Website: bh-photo
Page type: customer-info-address
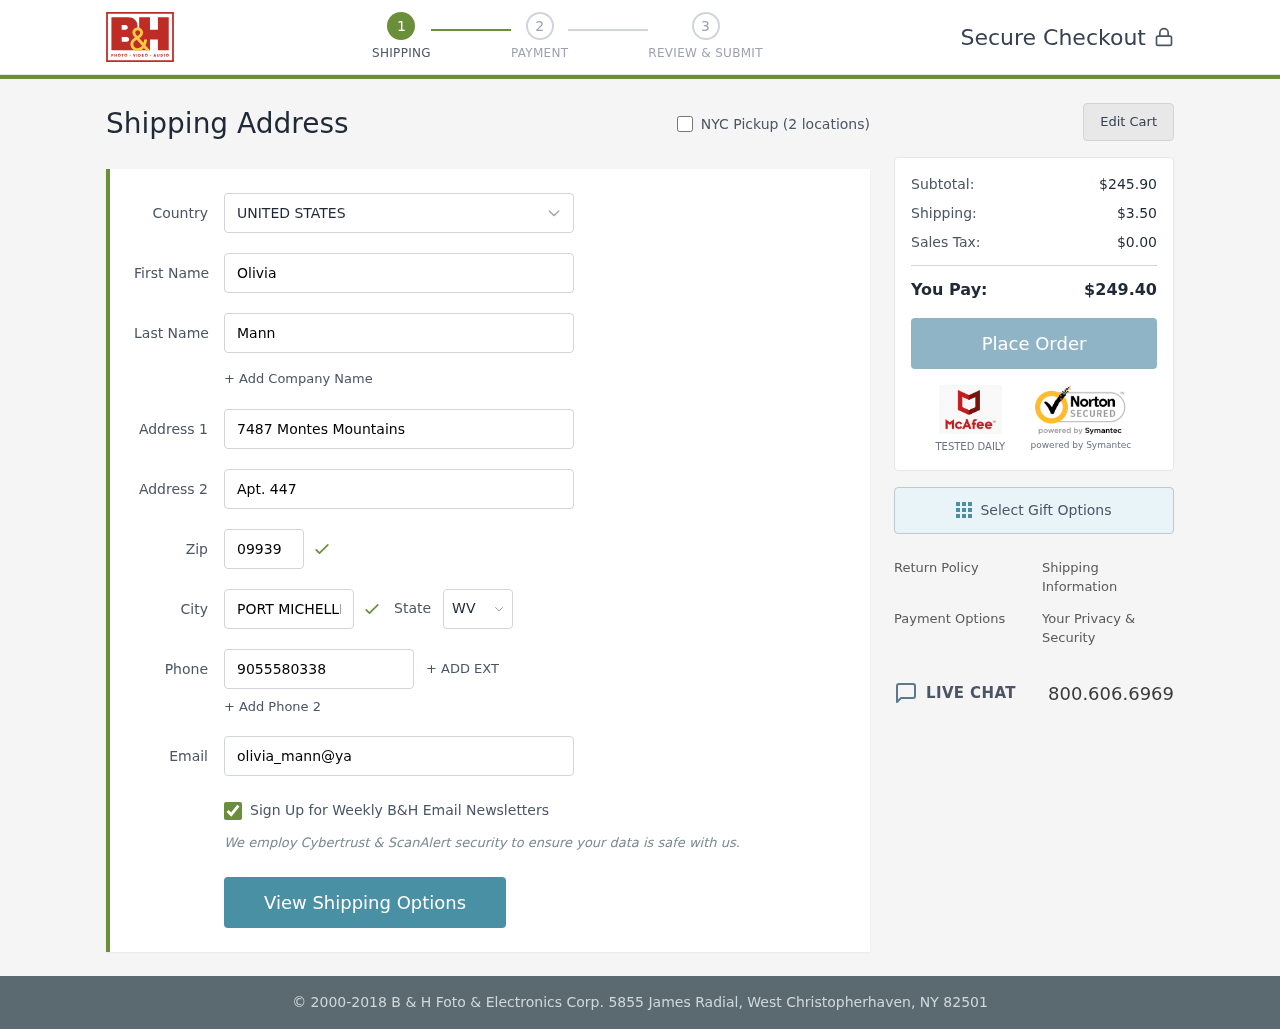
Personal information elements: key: PII_CITY
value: Port Michellehaven
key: PII_COUNTRY
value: United States
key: PII_EMAIL
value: olivia_mann@yahoo.com
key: PII_FIRSTNAME
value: Olivia
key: PII_LASTNAME
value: Mann
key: PII_PHONE
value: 9055580338
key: PII_POSTCODE
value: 09939
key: PII_STATE_ABBR
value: WV
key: PII_STREET
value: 7487 Montes Mountains
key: PII_STREET2
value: Apt. 447
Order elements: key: ORDER_SUBTOTAL
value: $245.90
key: ORDER_SHIPPING_COST
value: $3.50
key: ORDER_TAX
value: $0.00
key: ORDER_TOTAL
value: $249.40